【题型】解答题　【知识点】平面几何　【难度】easy
上海某区计划将某乡村规划成休闲度假区，该度假区形状如图 $\triangle ABC$，设想在其中规划出三个功能区：$\triangle PBC$ 为露营区，$\triangle PAB$ 为垂钓区，$\triangle PAC$ 为活动区。已知 $\triangle ABC$ 为直角三角形，$\angle ABC = \frac{\pi}{2}$，$AB = 3\sqrt{3}\ \text{km}$，$BC = 2\sqrt{3}\ \text{km}$，$P$ 为 $\triangle ABC$ 内一点，且 $\angle BPC = \frac{2\pi}{3}$。

\noindent (1) 安全起见，垂钓区周围需要筑护栏，已知 $PB = 2\ \text{km}$，

\noindent ① 求 $\angle PCB$ 的大小；

\noindent ② 求护栏 $PA$ 的长度（精确到 $0.01$）；

\noindent (2) 求露营区面积的最大值。
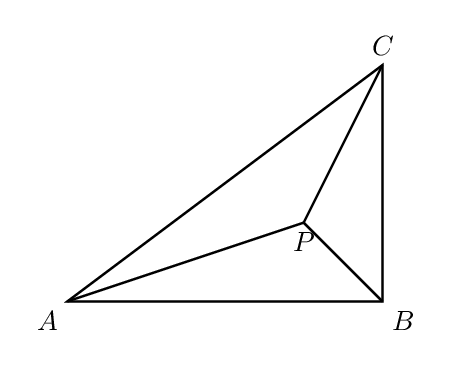
【解答】

\noindent \textbf{【答案】} (1)①$\angle PCB=\dfrac{\pi}{6}$；②$4.54$千米；
\noindent (2)$\sqrt{3}$.

\vspace{0.2cm}
\noindent \textbf{【分析】} (1) ①应用正弦定理求角的大小；②应用余弦定理求边长；
\noindent (2) 由余弦定理及基本不等式得$PB\cdot PC\leq4$，再由三角形面积公式求最大面积.

\vspace{0.2cm}
\noindent \textbf{【详解】} (1) ①由题设，$\dfrac{BC}{\sin\angle BPC}=\dfrac{PB}{\sin\angle PCB}\Rightarrow\sin\angle PCB=\dfrac{PB\sin\angle BPC}{BC}=\dfrac{1}{2}$，
而$PB<BC$，即$\angle BPC=\dfrac{2\pi}{3}>\angle PCB$，故$\angle PCB=\dfrac{\pi}{6}$；

\vspace{0.2cm}
\noindent ②由上可知$\angle PBC=\dfrac{\pi}{6}$，而$\angle ABC=\dfrac{\pi}{2}$，则$\angle ABP=\dfrac{\pi}{3}$，
所以$PA=\sqrt{PB^2+BA^2-2PB\cdot BA\cos\angle ABP}=\sqrt{4+27-6\sqrt{3}}\approx4.54$千米.

\vspace{0.2cm}
\noindent (2) 由题设$BC^2=PB^2+PC^2-2PB\cdot PC\cos\angle BPC=PB^2+PC^2+PB\cdot PC\geq3PB\cdot PC$，
所以$PB\cdot PC\leq4$，当且仅当$PB=PC=2$时取等号，
所以$S_{\triangle PBC}=\dfrac{1}{2}PB\cdot PC\sin\angle BPC\leq\sqrt{3}$，即露营区面积的最大值$\sqrt{3}$.